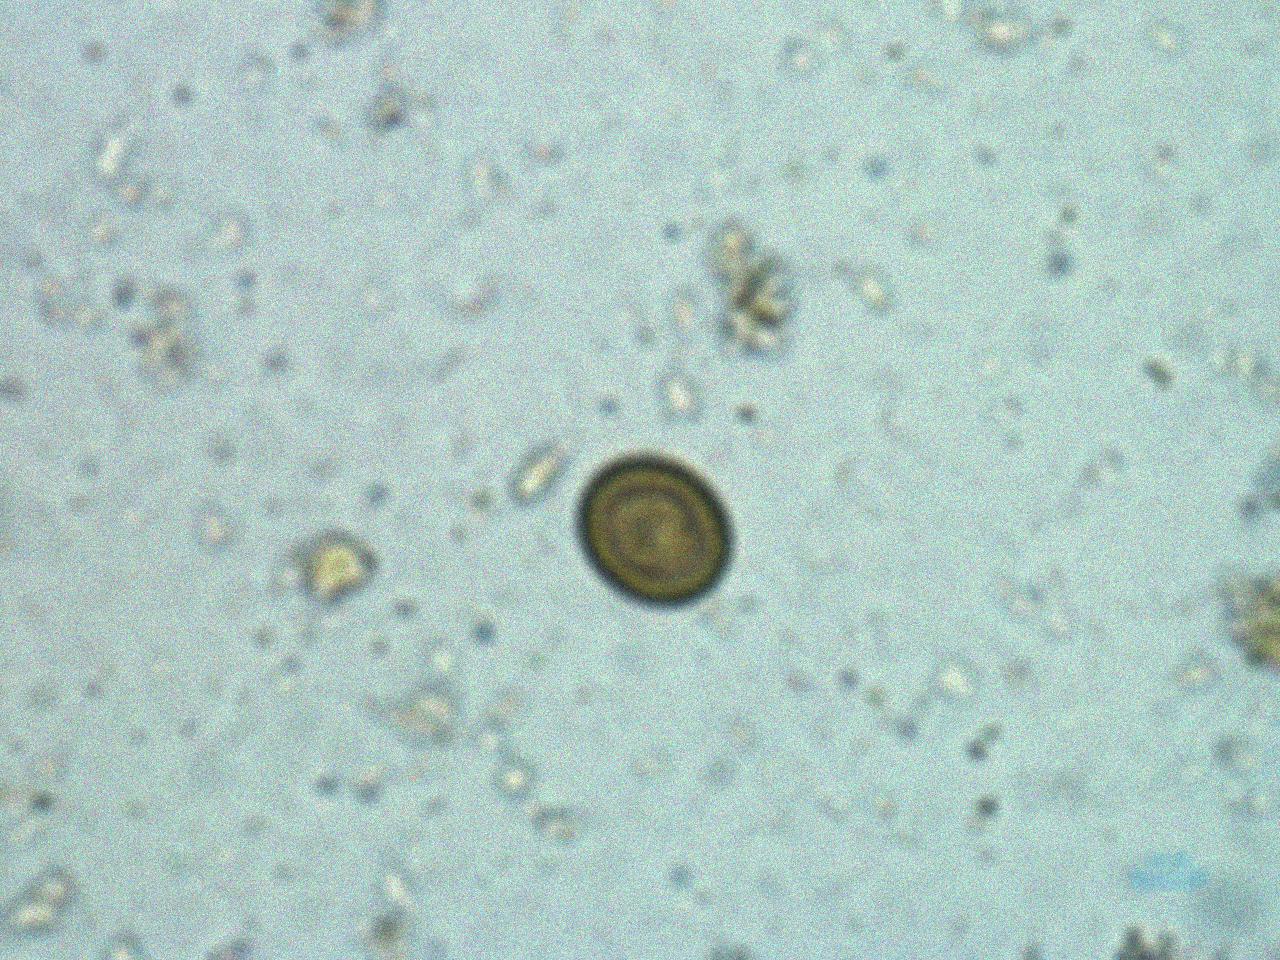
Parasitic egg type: Taenia spp. egg